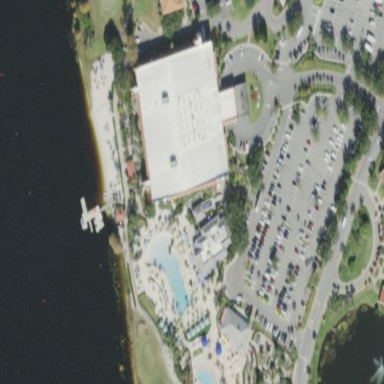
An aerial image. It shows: Hotel building.